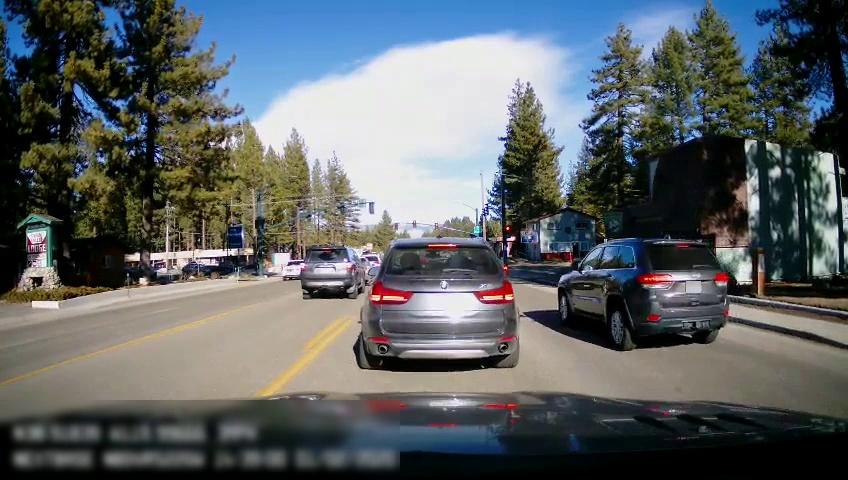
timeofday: Day
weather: Sunny
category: Drivable Space
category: Vehicles | SUV
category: Vehicles | SUV
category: Vehicles | SUV
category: Vehicles | Car
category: Vehicles | SUV
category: Vehicles | Car
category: Vehicles | SUV
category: Vehicles | SUV
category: Vehicles | SUV
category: Lanes | Opposite Lane
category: Lanes | Current Lane
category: Traffic | Lights
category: Traffic | Signs
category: Traffic | Lights
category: Traffic | Lights
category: Traffic | Lights